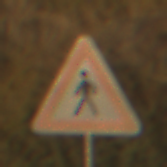
Verkehrszeichen: FussgaengerRechts
Umgebung: Outdoor, Nature
Tageszeit: SunriseSunset
Wetter: PartlyCloudy
Licht: Natural
Jahreszeit: NotSpecified
Kontrast: MediumContrast